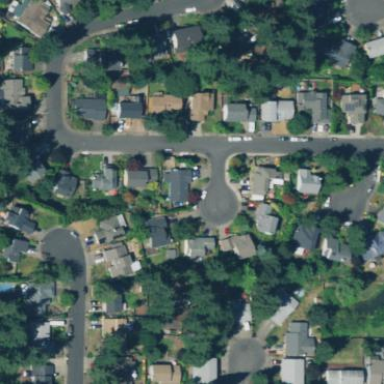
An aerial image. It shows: This residential area consists of single-family homes.